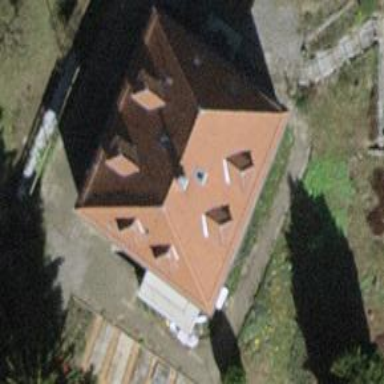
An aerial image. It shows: Apartment building with hipped roof.